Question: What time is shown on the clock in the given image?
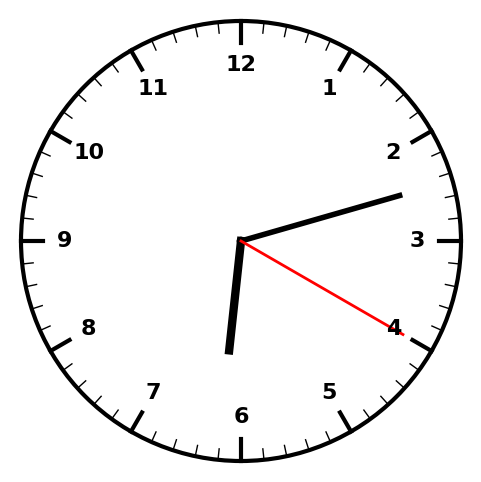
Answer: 06:12:20